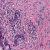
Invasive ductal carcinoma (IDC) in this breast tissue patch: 1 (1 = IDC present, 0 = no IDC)